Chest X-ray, PA view. Patient: 56 years old, sex M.
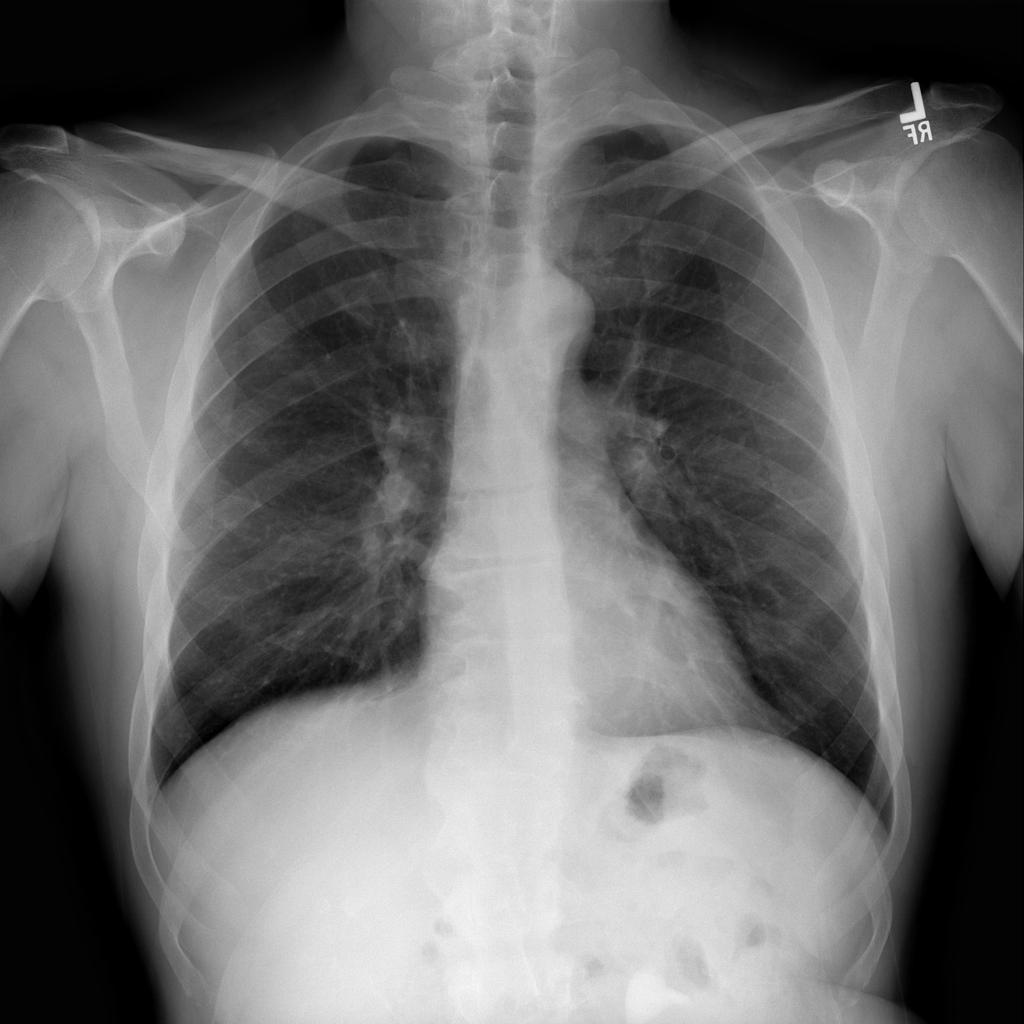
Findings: No Finding